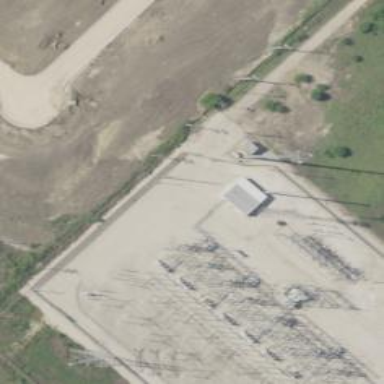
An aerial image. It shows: Power tower.